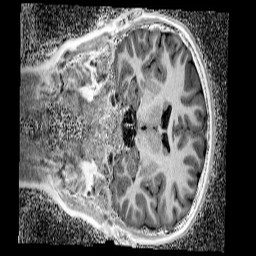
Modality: UNIT1_denoised
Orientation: coronal
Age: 10
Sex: male
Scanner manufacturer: siemens
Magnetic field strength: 3 T
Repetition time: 4 s
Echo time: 0.00299 s